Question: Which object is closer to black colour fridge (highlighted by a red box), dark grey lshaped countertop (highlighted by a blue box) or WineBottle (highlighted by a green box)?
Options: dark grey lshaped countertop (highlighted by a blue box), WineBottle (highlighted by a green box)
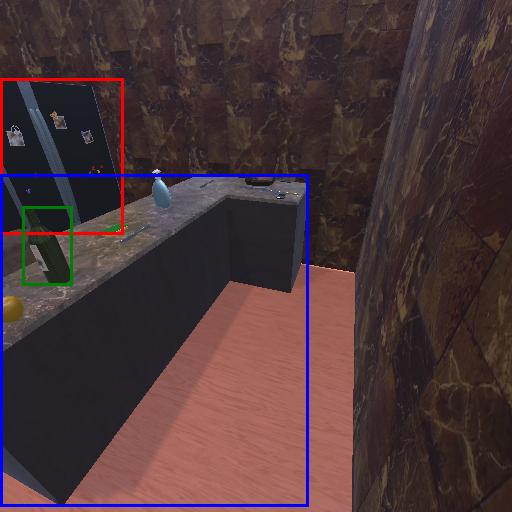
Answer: dark grey lshaped countertop (highlighted by a blue box)